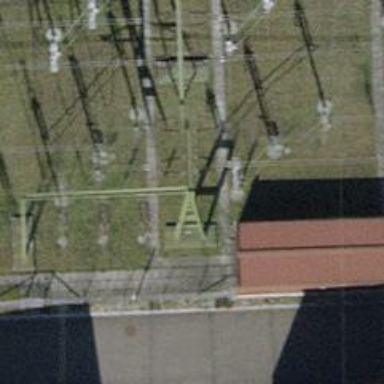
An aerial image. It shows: Busbar power line.